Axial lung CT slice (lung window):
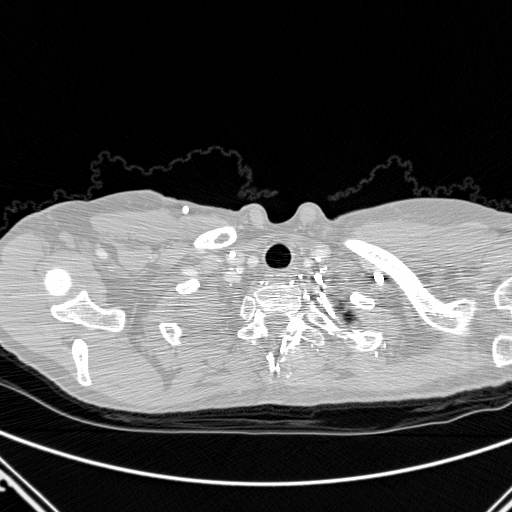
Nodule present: no